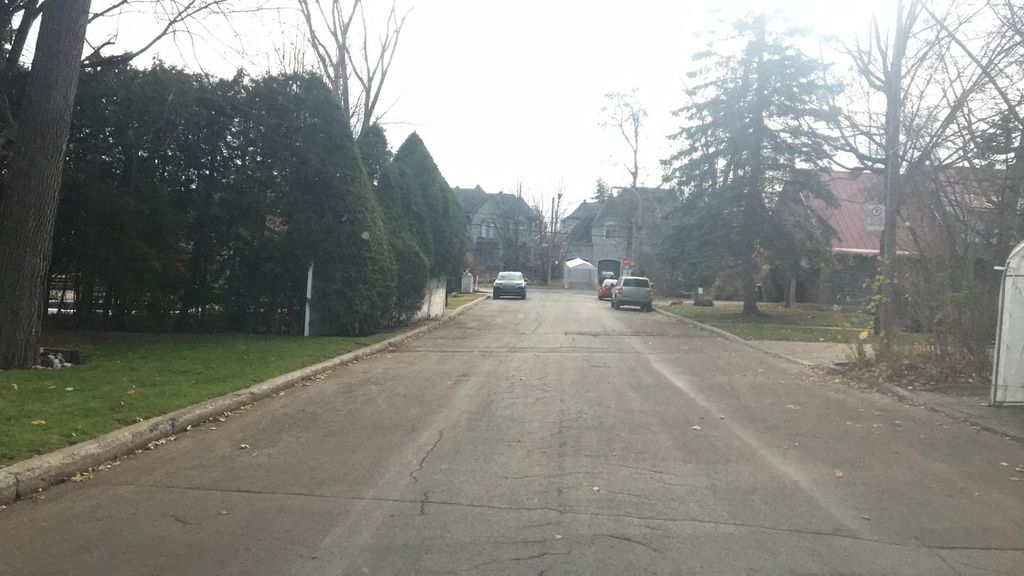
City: montreal